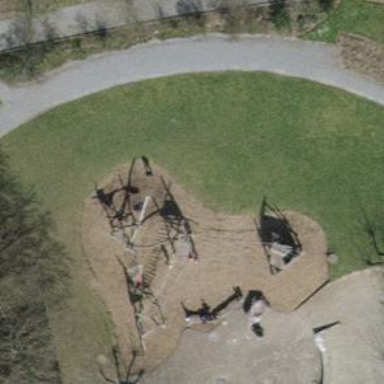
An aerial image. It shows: Playground with basket swing.